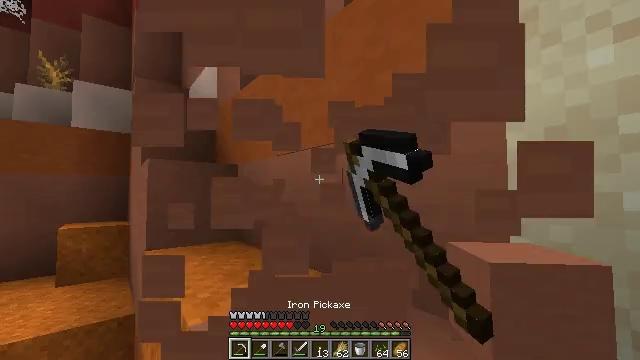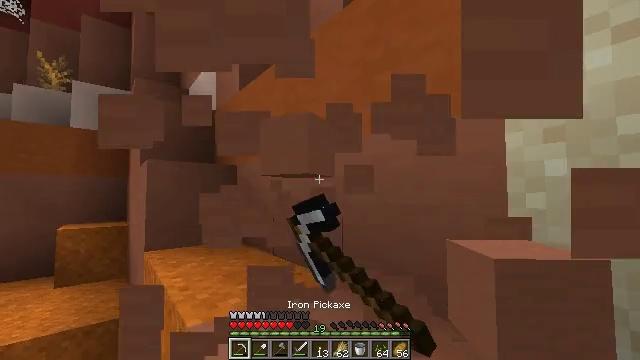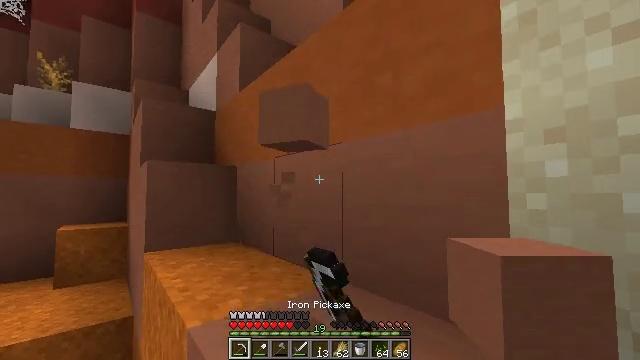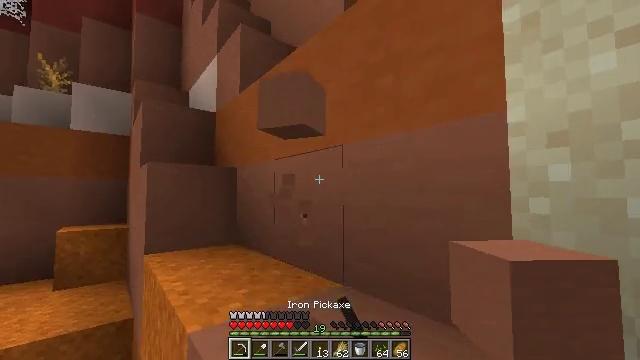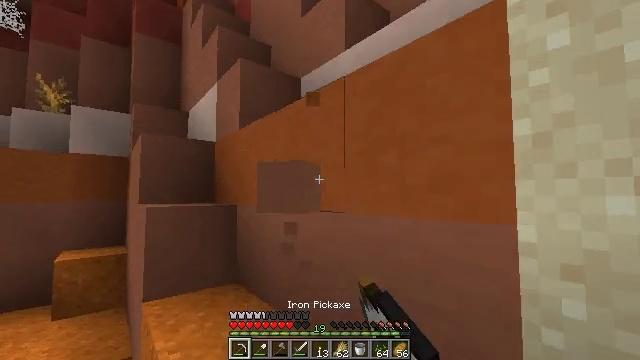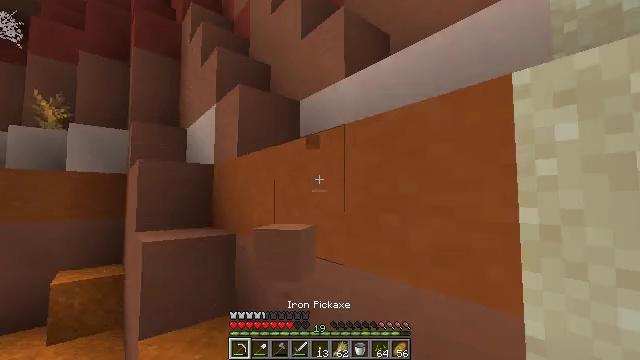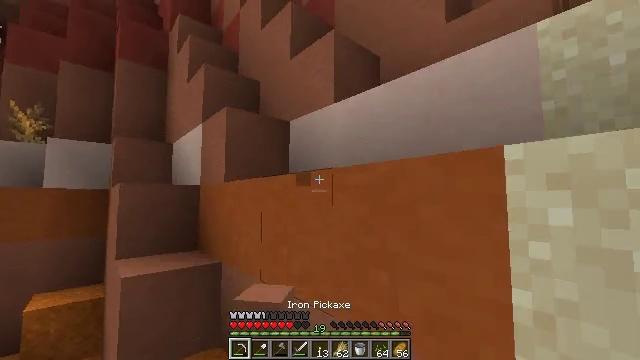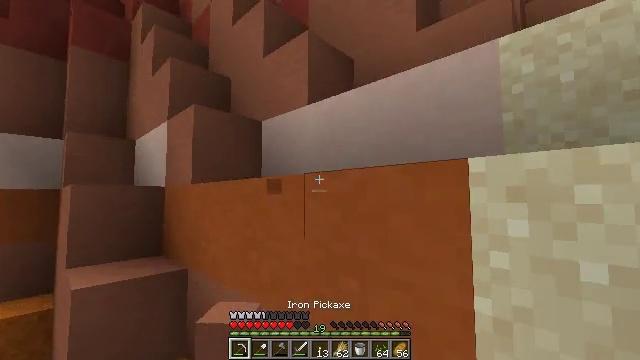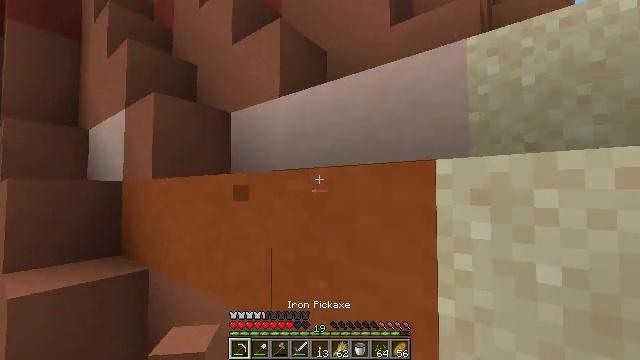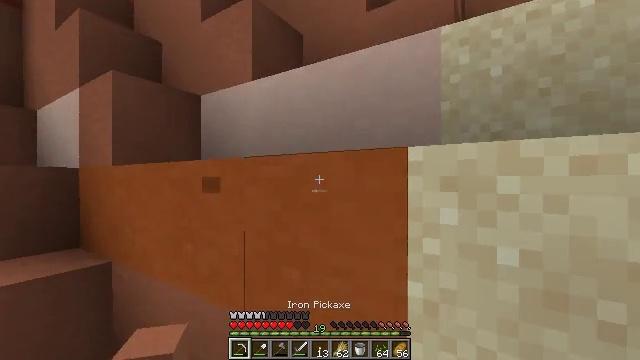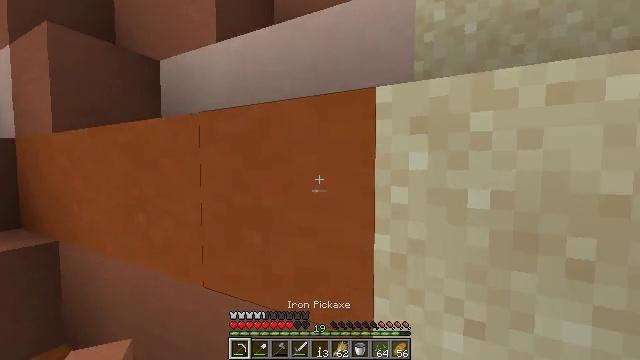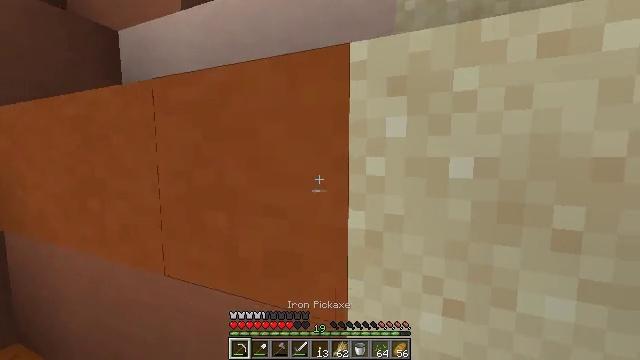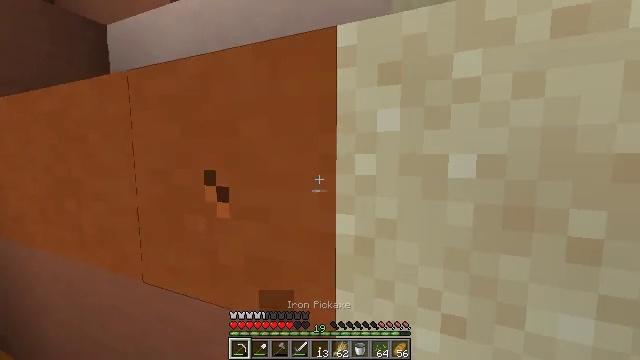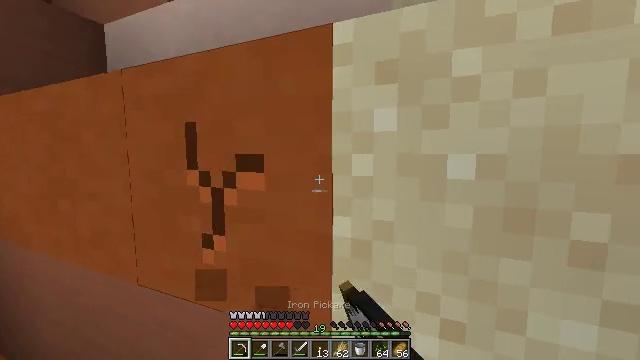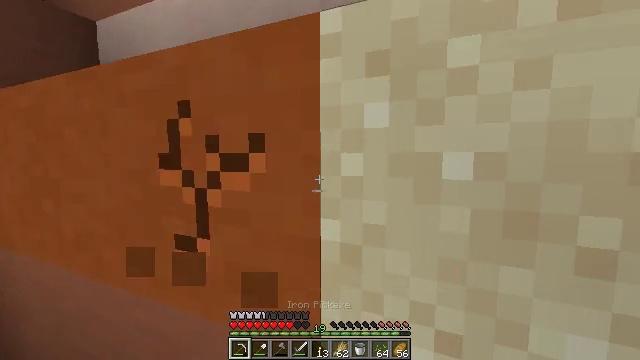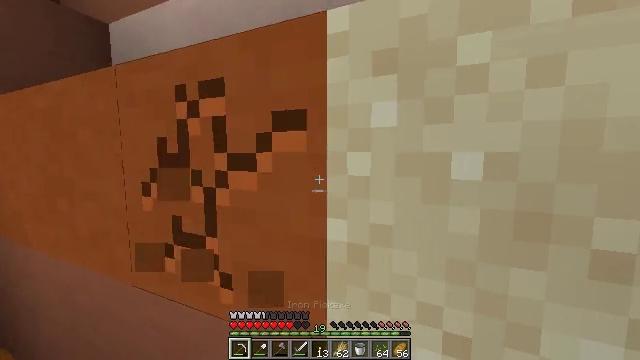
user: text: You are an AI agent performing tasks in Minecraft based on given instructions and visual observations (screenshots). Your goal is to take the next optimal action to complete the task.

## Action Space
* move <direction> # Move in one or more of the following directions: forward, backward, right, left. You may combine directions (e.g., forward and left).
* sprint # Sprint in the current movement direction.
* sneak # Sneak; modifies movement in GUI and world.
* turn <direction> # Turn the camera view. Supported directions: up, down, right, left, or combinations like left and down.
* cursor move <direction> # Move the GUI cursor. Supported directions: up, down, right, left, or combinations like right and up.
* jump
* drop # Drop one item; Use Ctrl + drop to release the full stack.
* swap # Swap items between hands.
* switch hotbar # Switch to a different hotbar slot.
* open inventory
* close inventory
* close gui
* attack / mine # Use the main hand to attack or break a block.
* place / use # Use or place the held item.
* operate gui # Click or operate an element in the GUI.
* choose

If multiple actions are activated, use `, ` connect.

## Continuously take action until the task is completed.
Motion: motion action
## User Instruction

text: Break the orange terracotta for materials.
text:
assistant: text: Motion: attack / mine
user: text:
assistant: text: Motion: move forward and move right, attack / mine
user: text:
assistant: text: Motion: move forward and move right, attack / mine, jump
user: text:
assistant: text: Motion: move forward and move right, attack / mine, jump
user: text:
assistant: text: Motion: move forward and move right, jump
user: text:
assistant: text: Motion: move forward and move right, turn right, jump
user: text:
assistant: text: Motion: move forward and move right, turn right, jump
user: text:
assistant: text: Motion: move forward and move right, turn right and down, jump
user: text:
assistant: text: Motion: move forward and move right, turn right and down
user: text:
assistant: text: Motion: move forward and move right, turn right and down
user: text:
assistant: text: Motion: move forward and move right, turn right and down
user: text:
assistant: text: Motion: attack / mine
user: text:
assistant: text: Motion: attack / mine
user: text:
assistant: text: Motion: attack / mine
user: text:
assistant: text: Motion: turn left, attack / mine
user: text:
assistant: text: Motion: turn left, attack / mine
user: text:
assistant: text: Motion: turn left, attack / mine
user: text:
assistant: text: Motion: turn left, attack / mine
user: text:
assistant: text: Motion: turn left, attack / mine
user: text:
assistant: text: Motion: attack / mine
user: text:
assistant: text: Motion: attack / mine
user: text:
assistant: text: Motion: attack / mine
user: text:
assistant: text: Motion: attack / mine